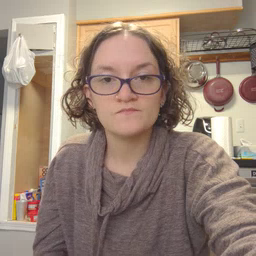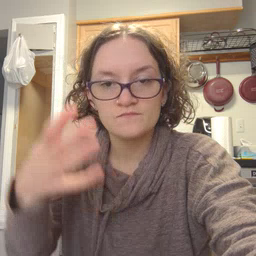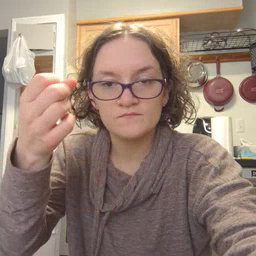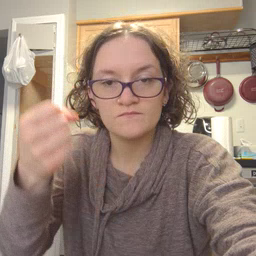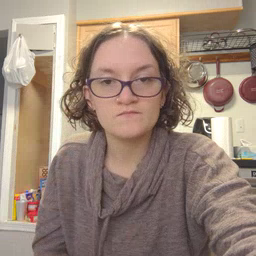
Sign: milk